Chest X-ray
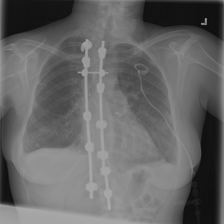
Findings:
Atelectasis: negative
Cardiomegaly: negative
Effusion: negative
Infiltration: negative
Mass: negative
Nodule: negative
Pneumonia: negative
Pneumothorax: negative
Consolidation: negative
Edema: negative
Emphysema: negative
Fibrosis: positive
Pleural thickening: negative
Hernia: negative